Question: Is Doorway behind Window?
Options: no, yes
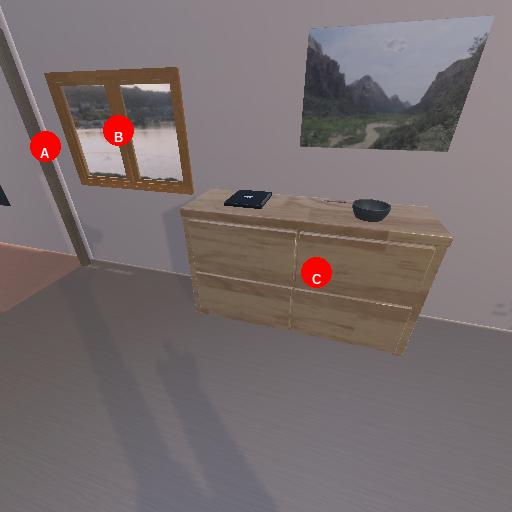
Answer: no